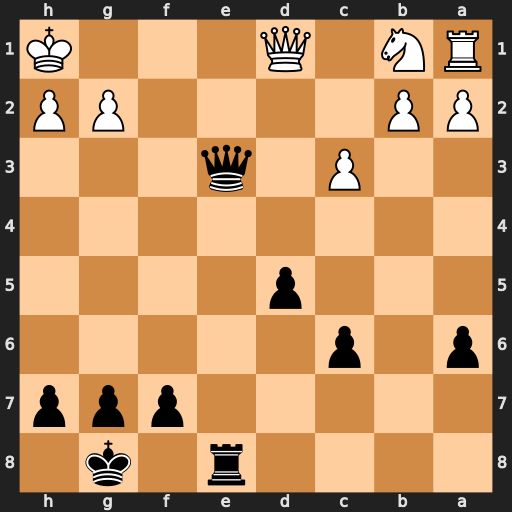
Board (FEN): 4r1k1/5ppp/p1p5/3p4/8/2P1q3/PP4PP/RN1Q3K
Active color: b
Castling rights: -
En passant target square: -
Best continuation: Qe1+ Qxe1 Rxe1#